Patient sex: F
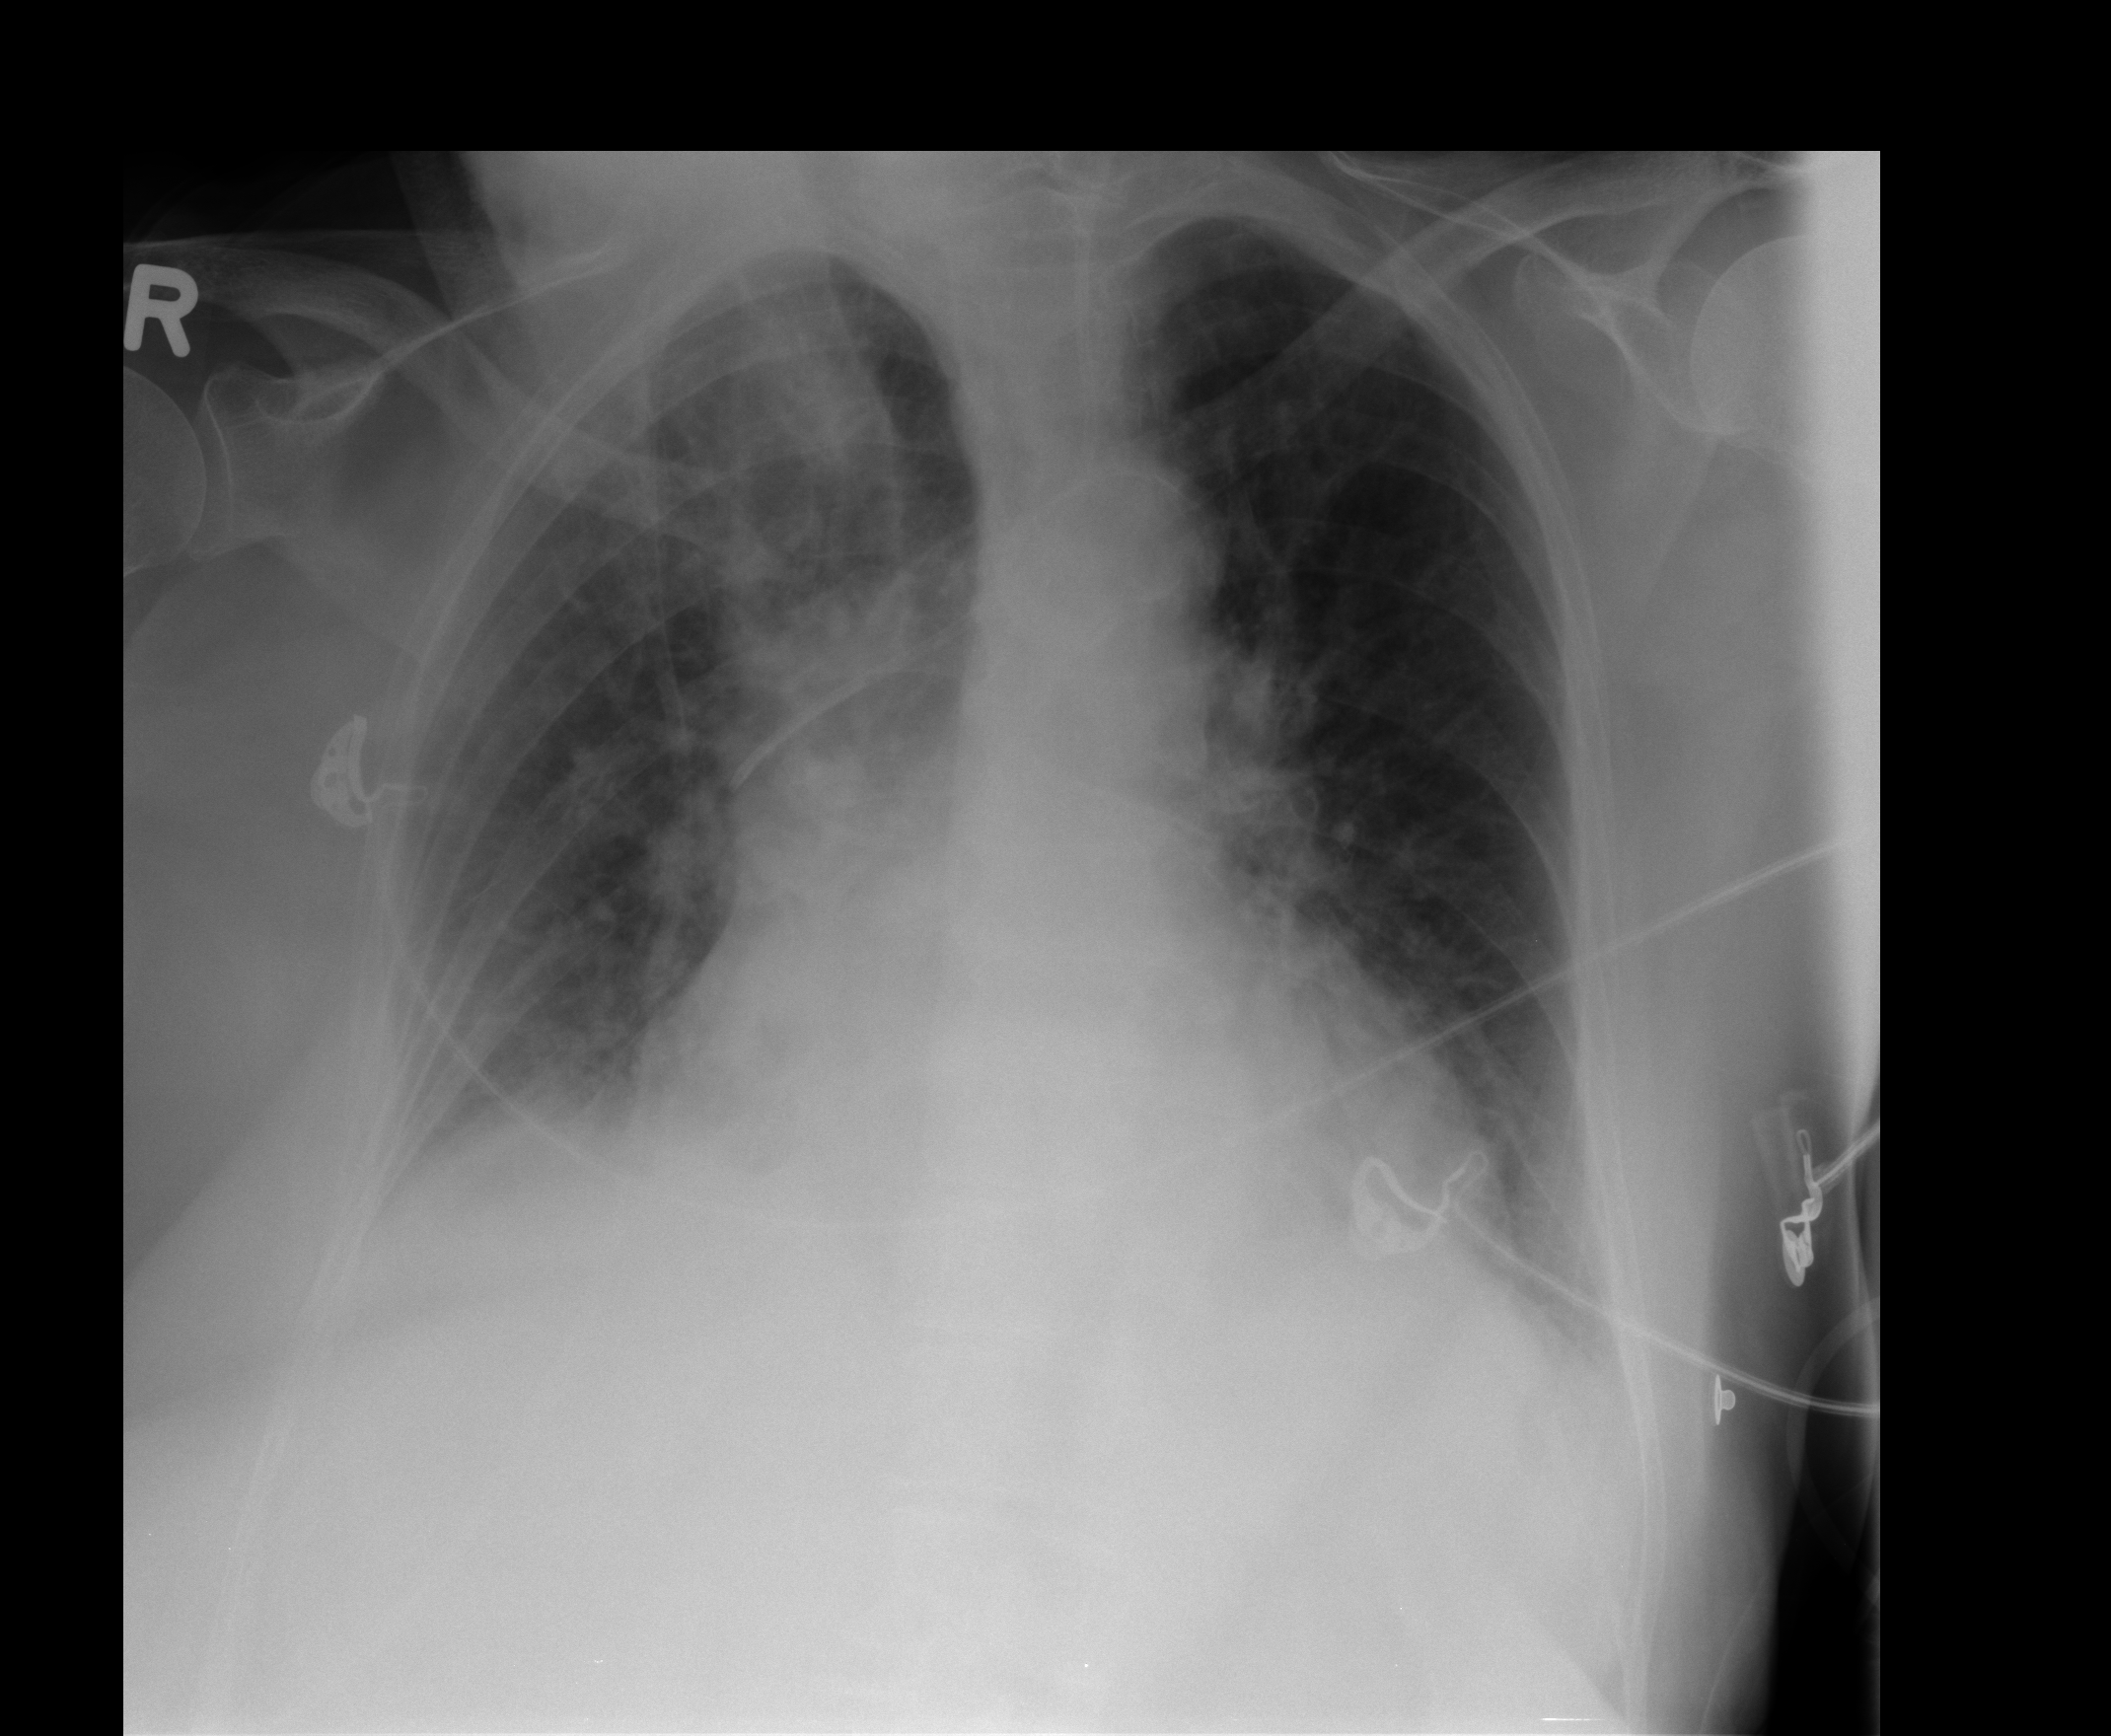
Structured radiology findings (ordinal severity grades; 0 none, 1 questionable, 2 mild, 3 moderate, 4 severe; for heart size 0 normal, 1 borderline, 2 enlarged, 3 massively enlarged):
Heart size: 0
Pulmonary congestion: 0
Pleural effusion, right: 1
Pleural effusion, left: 1
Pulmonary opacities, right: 2
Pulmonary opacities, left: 0
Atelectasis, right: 2
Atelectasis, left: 1